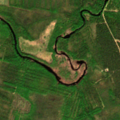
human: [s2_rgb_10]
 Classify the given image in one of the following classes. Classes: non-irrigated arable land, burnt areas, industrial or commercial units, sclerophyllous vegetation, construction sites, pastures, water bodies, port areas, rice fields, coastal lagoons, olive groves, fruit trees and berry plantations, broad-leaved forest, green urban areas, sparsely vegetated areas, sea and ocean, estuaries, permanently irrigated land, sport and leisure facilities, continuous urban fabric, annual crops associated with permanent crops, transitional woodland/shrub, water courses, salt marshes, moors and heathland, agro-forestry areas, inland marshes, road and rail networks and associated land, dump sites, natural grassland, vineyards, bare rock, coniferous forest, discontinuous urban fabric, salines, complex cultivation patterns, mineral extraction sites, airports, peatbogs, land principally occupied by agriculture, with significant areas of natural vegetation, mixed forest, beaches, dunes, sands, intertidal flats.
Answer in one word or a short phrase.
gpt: non-irrigated arable land, mixed forest, transitional woodland/shrub